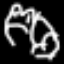
Label: frog